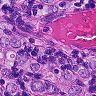
Metastatic tissue present: yes